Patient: sex F, age 78
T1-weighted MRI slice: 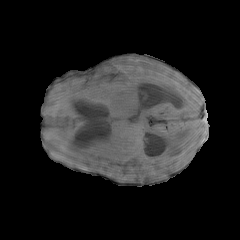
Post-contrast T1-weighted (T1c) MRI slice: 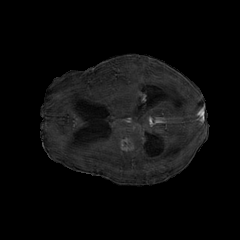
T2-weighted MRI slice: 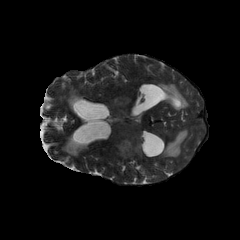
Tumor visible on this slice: yes
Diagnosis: Glioblastoma, IDH-wildtype
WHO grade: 4